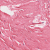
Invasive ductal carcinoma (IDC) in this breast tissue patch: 0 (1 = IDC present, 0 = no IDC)